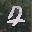
Label: 7